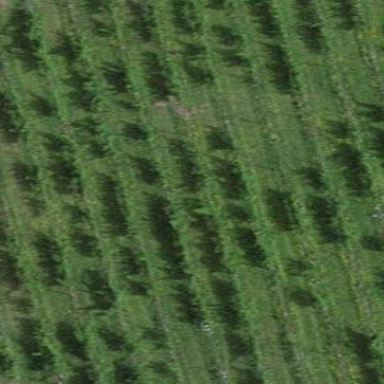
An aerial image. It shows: Vineyard with grape crops.